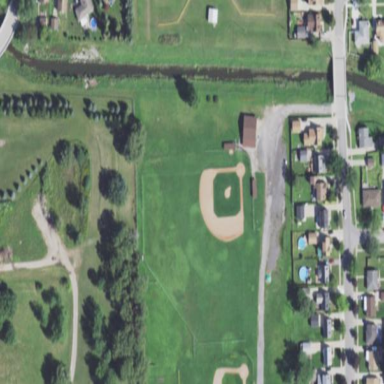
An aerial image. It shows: Baseball pitch for leisure land.